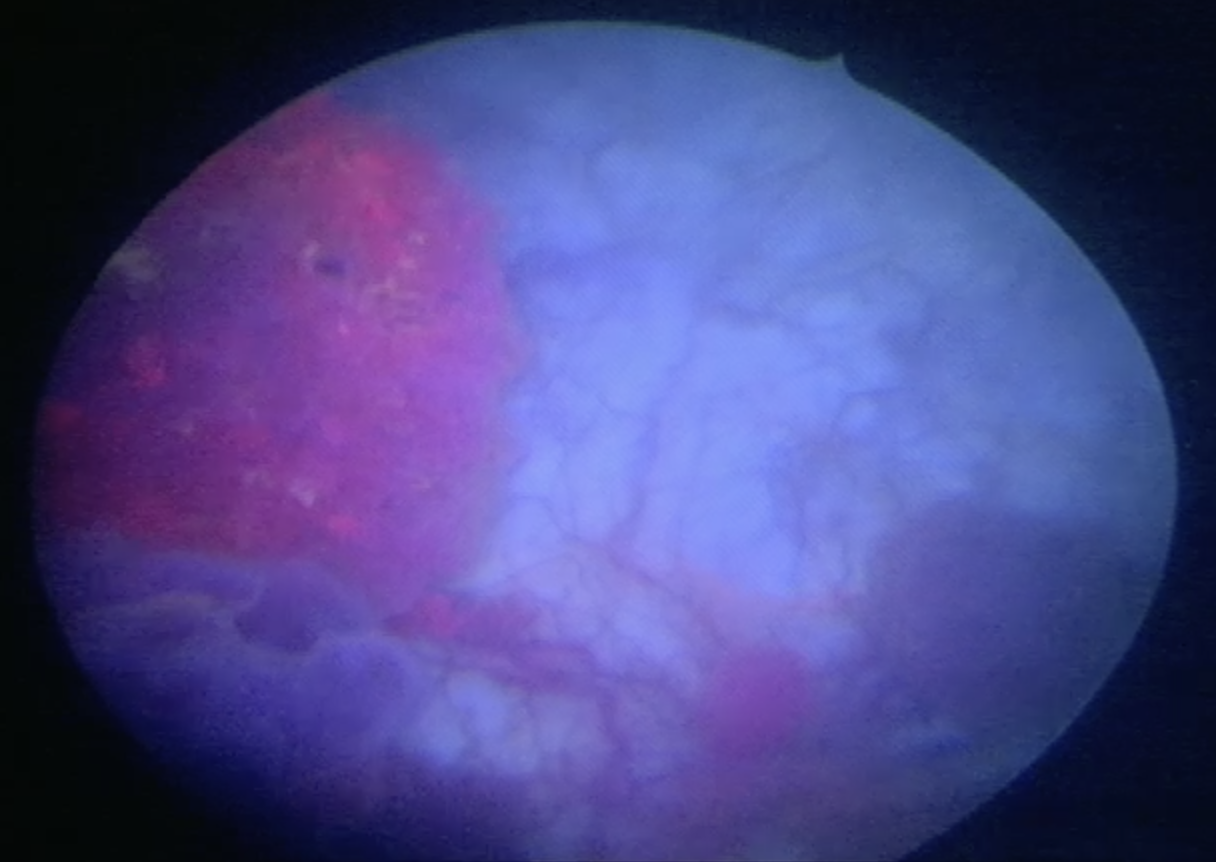
Modality: BLC
Class: Malignant
Subclass: HighGradePapillary
Lesion: L1
Stage: Ta
Morphology: Papillary
Bladder cancer association: Yes